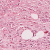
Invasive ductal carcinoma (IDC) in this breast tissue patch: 1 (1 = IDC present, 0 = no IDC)